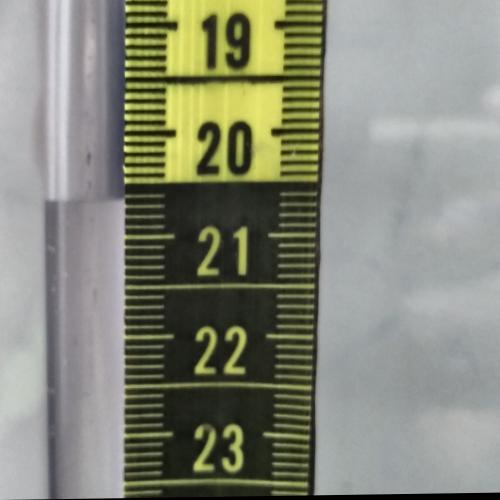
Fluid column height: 20.6 cm